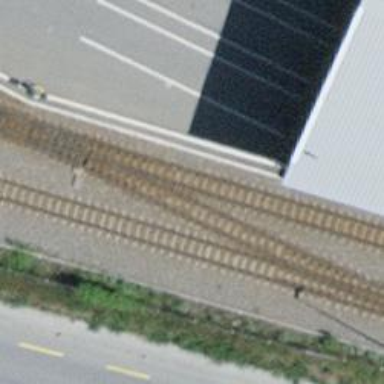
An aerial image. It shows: Narrow gauge railway in service yard.